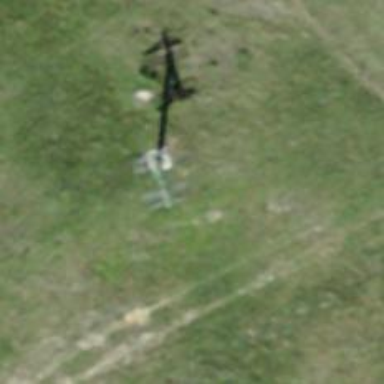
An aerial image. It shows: Pylon for aerialway.